七年级 · 解析几何
（2022-浙江七年级期中）如图, 在下列给出的条件中, 可以判定 $A B / / C D$ 的有（）

(1) $\angle 1=\angle 2$; (2) $\angle 1=\angle 3$; (3) $\angle 2=\angle 4$; (4) $\angle D A B+\angle A B C=180^{\circ}$; (5) $\angle B A D+\angle A D C=180^{\circ}$
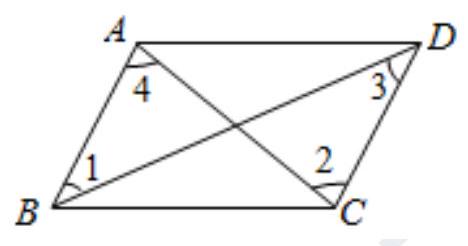
A. (1)(2)(3)
B. (1)(3)(4)
C. (1)(3)(5)
D. (2)(3)(5)

答案: D
解析: 根据平行线的判定定理对各选项进行逐一判断即可.

【详解】 解: (1) $\angle 1=\angle 2$ 不能判定 $A B / / C D$, 不符合题意;

(2) $\because \angle 1=\angle 3, \therefore A B / / C D$, 符合题意; (3) $\because \angle 2=\angle 4, \therefore A B / / C D$, 符合题意;

(4) $\because \angle D A B+\angle A B C=180^{\circ}, \therefore A D / / C B$, 不符合题意;

(5) $\because \angle B A D+\angle A D C=180^{\circ}, \therefore A B / / C D$, 符合题意. 可以判定 $A B / / C D$ 的是(2)(3)(5). 故选: D.

【点睛】本题考查的是平行线的判定, 正确掌握平行线的判定方法是解题关键.